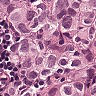
Metastatic tissue present: yes